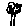
Label: tree